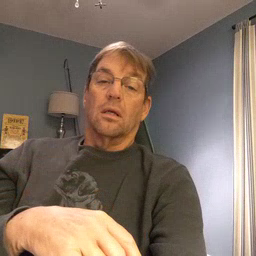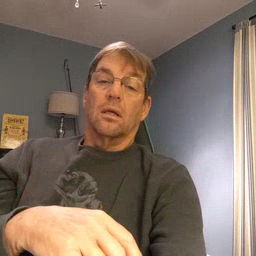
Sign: rain